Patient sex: M
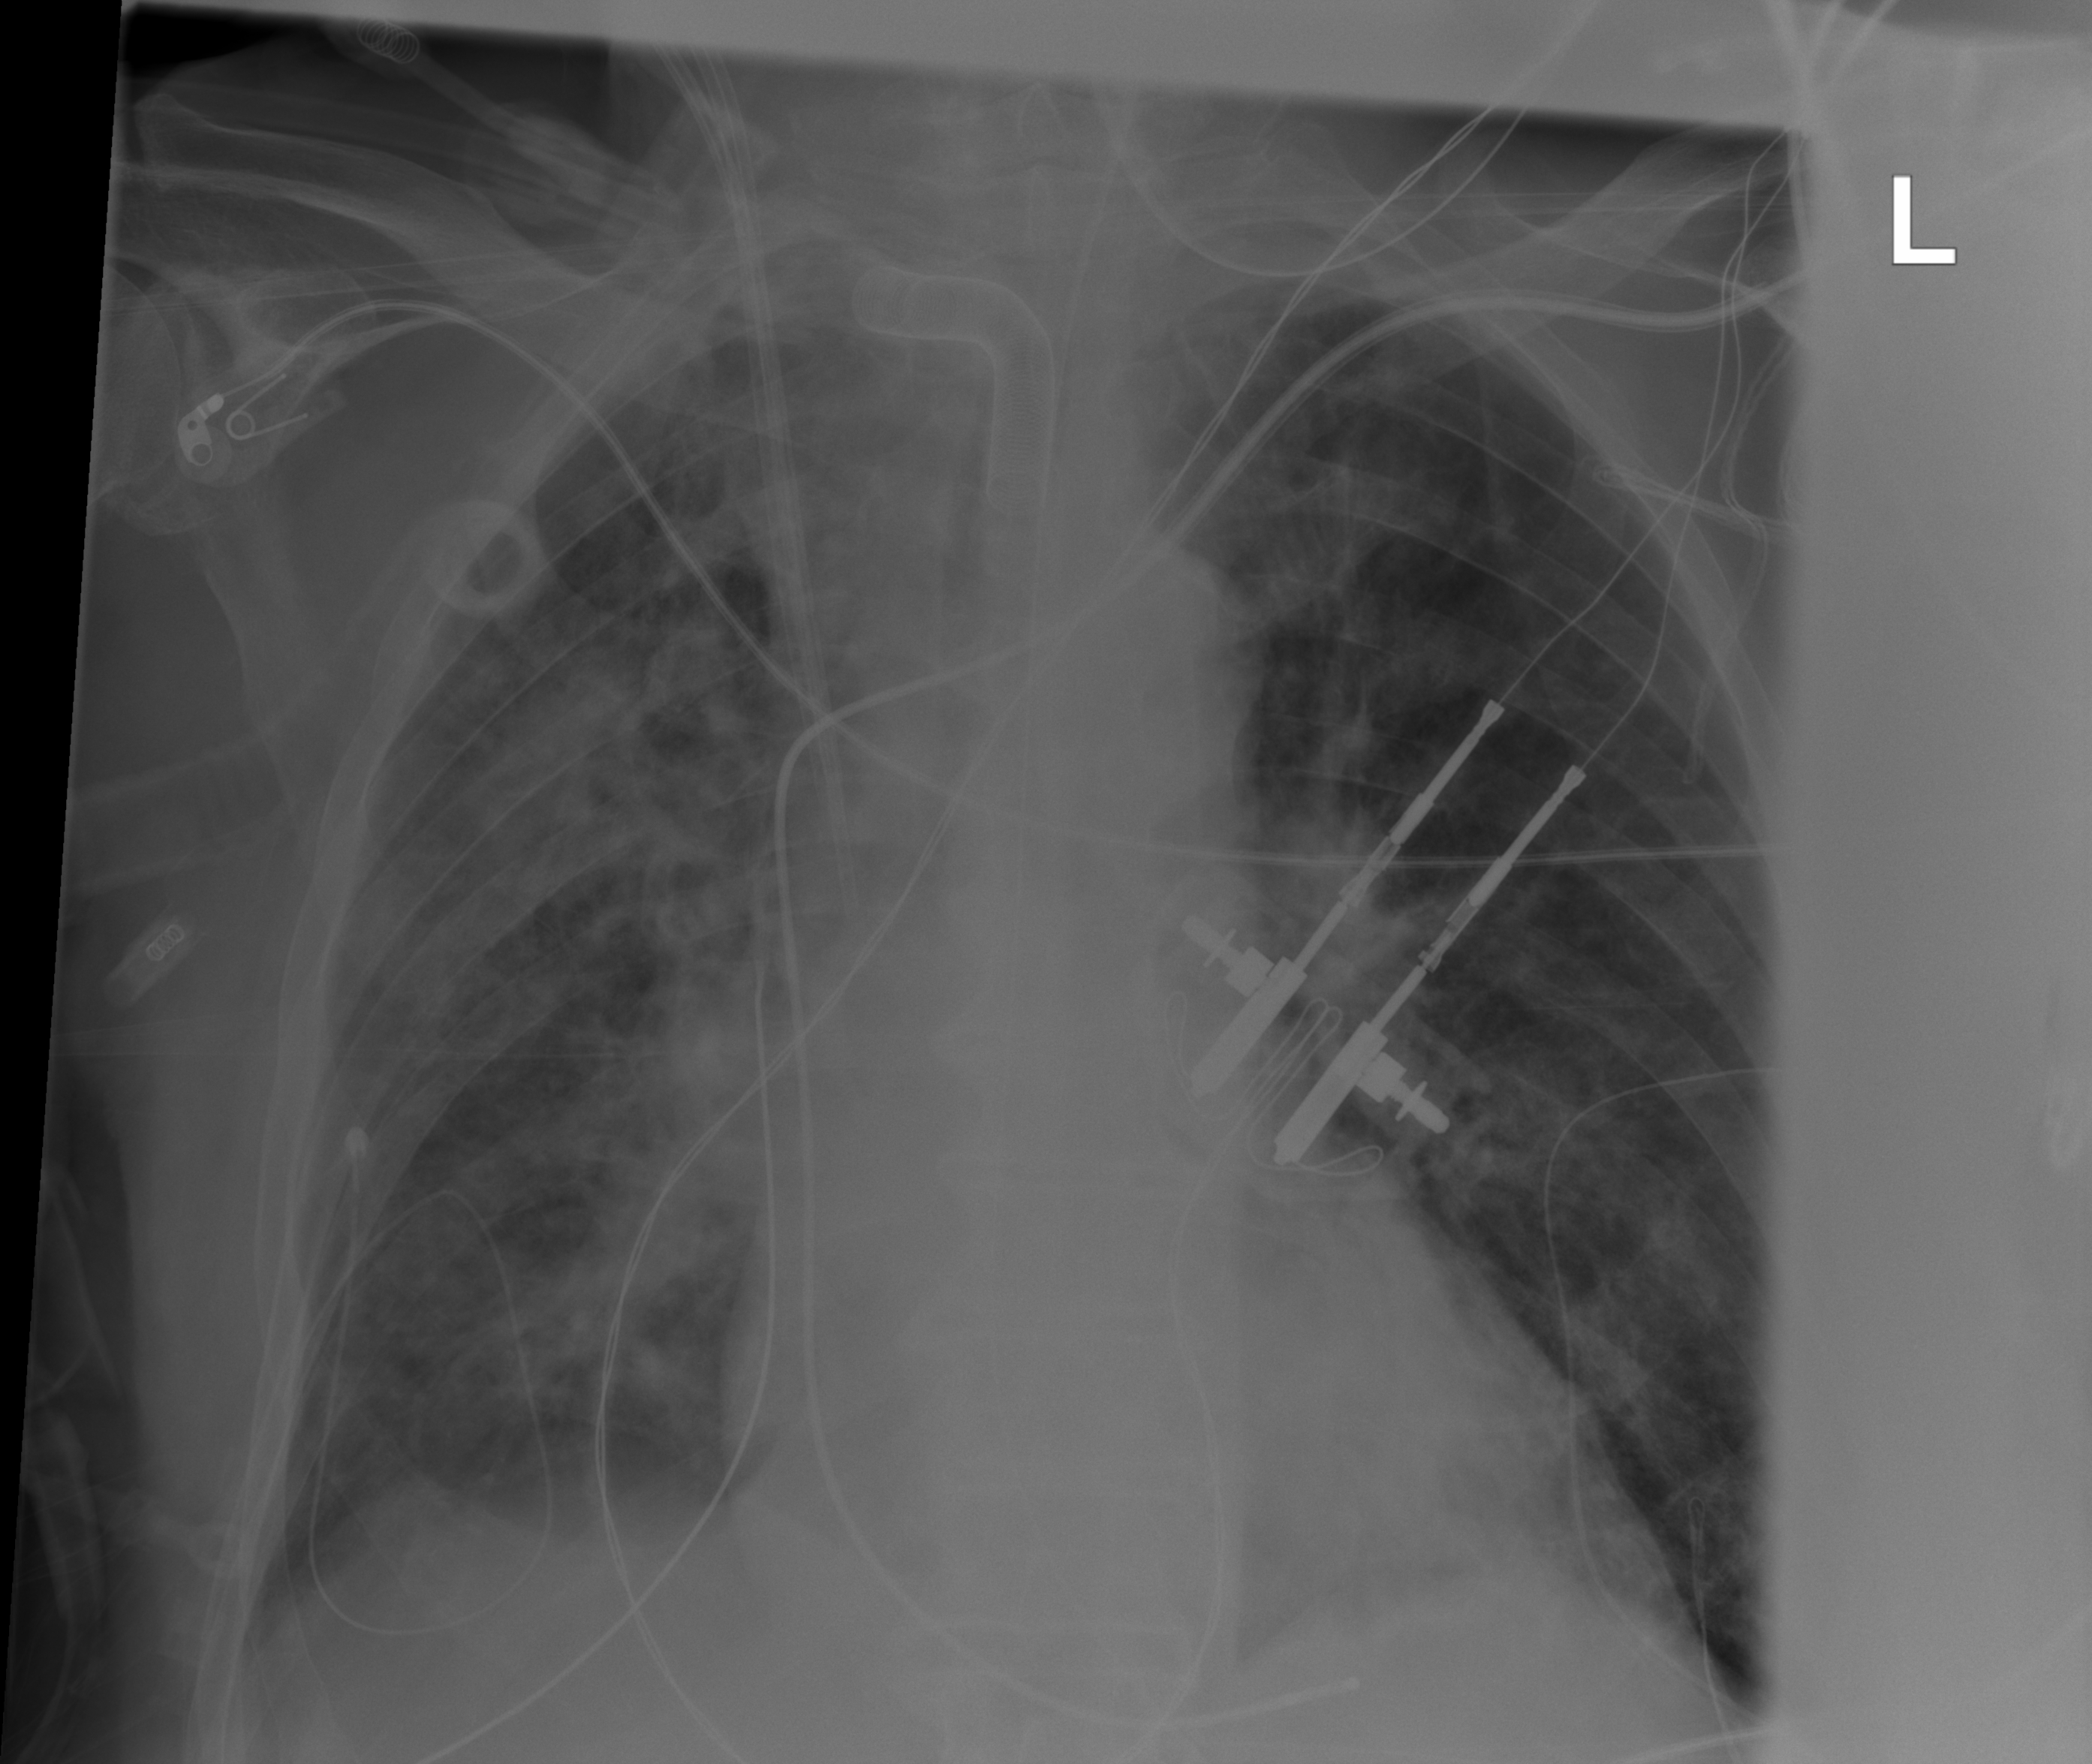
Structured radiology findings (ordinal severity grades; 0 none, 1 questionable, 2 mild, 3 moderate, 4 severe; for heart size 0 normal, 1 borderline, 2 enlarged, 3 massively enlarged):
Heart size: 1
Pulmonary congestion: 0
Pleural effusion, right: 1
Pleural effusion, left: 0
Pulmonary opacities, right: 3
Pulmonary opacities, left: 2
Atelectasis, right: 0
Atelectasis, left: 2